Question: I have been trying to setup a angular modal with a bootstrap form. I do not understand why it is turning out the way it is. I am using a ngEkathuwa Lg modal with Angular-ui tabs inside. There is a huge space between the labels and input fields. I have a plunkr setup, for some reason the modal is not the actual width of mine. the buttons on mine are within the modal.
<URL>
'''
<div class="col-md-6 column">
<!-- Text input-->
<div class="form-group">
<label class="col-md-4 control-label" for="jobNumber">Number</label>
<div class="col-md-4">
<input id="jobNumber" name="jobNumber" type="text" class="form-control input-md">
</div>!
'''

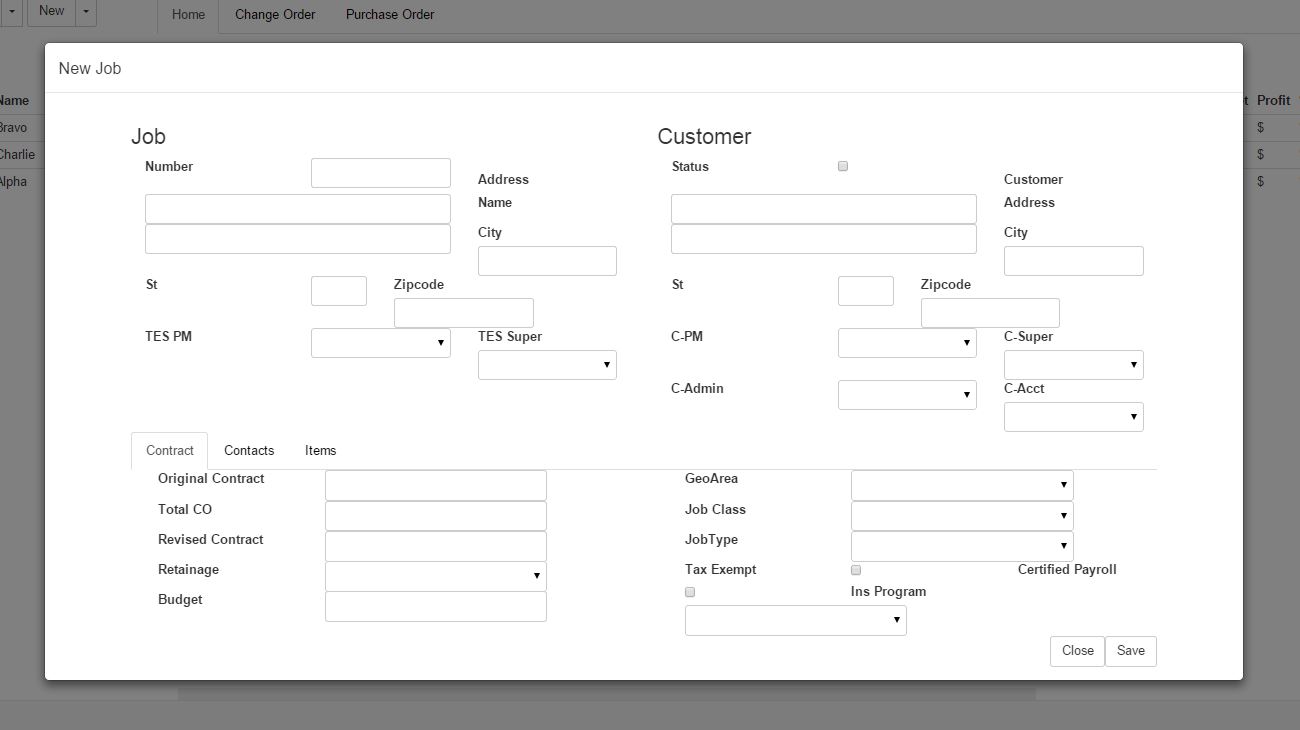
Answer: I think you just have a few container class holding it open, and if you put your 'job' and 'customer' on the top they won't be responsive.
If you use xs, sm, md , lg ect.. like
'''
class="col-sm-3"
'''
you can account for the different device sizes.
<URL>